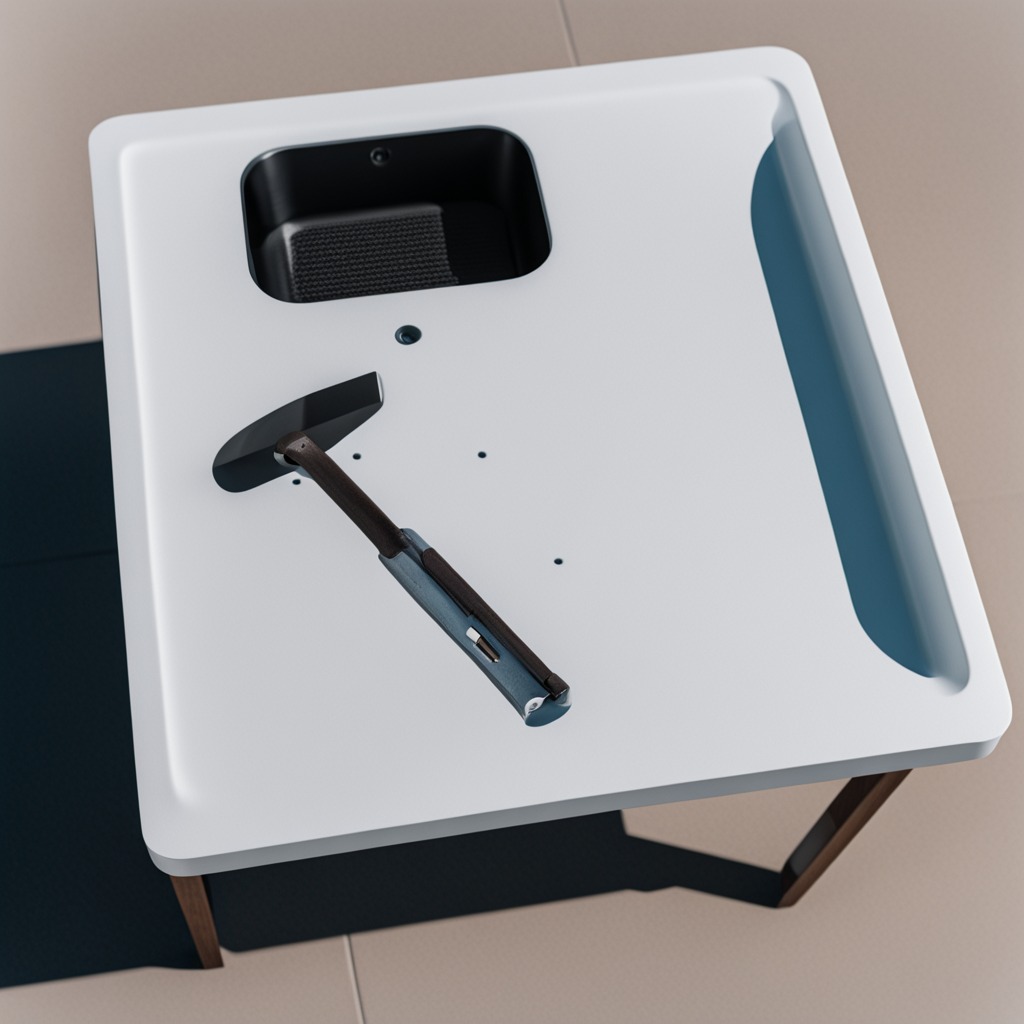
A hammer is lying on the table.